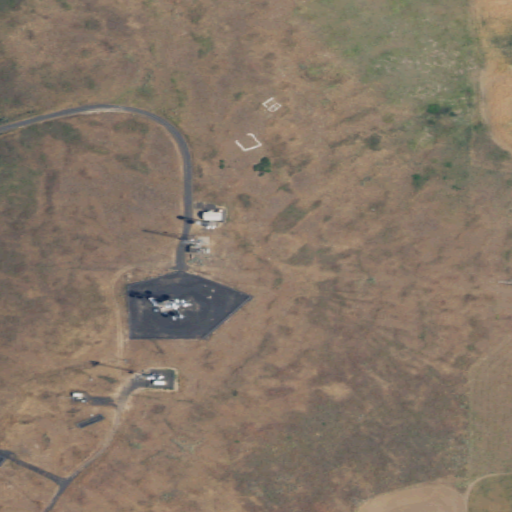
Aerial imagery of mountain in Washington named Creston Butte containing shrub, open development, cultivated crops, pasture, and low intensity development